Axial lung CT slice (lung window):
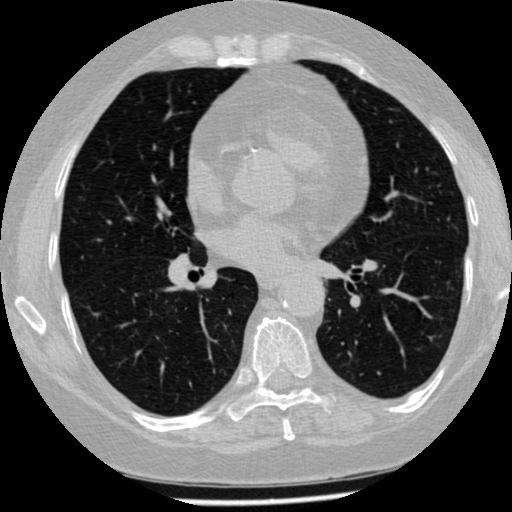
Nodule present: no